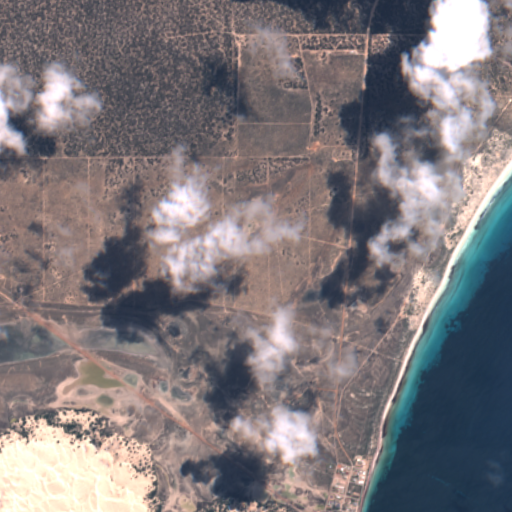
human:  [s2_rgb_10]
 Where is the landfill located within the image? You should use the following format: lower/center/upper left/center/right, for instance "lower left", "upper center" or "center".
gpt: The landfill is located in the lower center of the image.
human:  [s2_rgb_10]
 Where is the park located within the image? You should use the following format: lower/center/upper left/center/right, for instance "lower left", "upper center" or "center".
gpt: The park is located in the center left of the image.
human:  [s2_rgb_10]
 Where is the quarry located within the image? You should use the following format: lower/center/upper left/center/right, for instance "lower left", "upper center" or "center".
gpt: There is no quarry in the image.